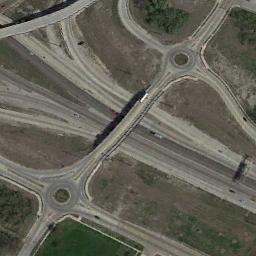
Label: overpass